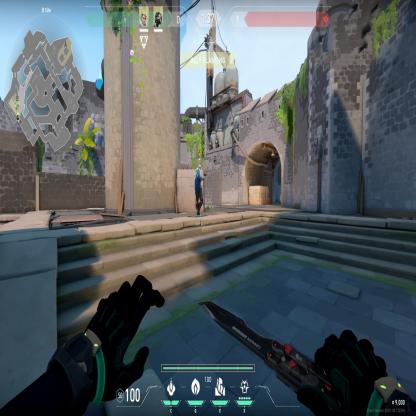
Label: teammate